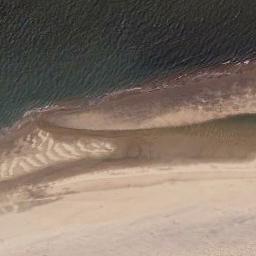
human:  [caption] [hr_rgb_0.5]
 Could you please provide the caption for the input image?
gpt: Dark waters and sandy beaches .

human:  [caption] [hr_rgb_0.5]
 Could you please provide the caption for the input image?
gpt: There is spray on the beach .

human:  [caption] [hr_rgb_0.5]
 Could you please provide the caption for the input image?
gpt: The beach with khaki sand and the color of the seawater is dark green .

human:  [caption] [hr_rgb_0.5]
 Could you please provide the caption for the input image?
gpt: The beach consists of green seawater and a yellow shoreline .

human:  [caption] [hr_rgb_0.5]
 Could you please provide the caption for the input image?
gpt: The grass is beside the beach .